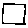
Label: square